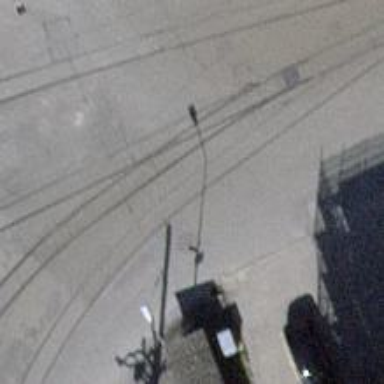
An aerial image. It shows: Level crossing along the railway.